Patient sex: M
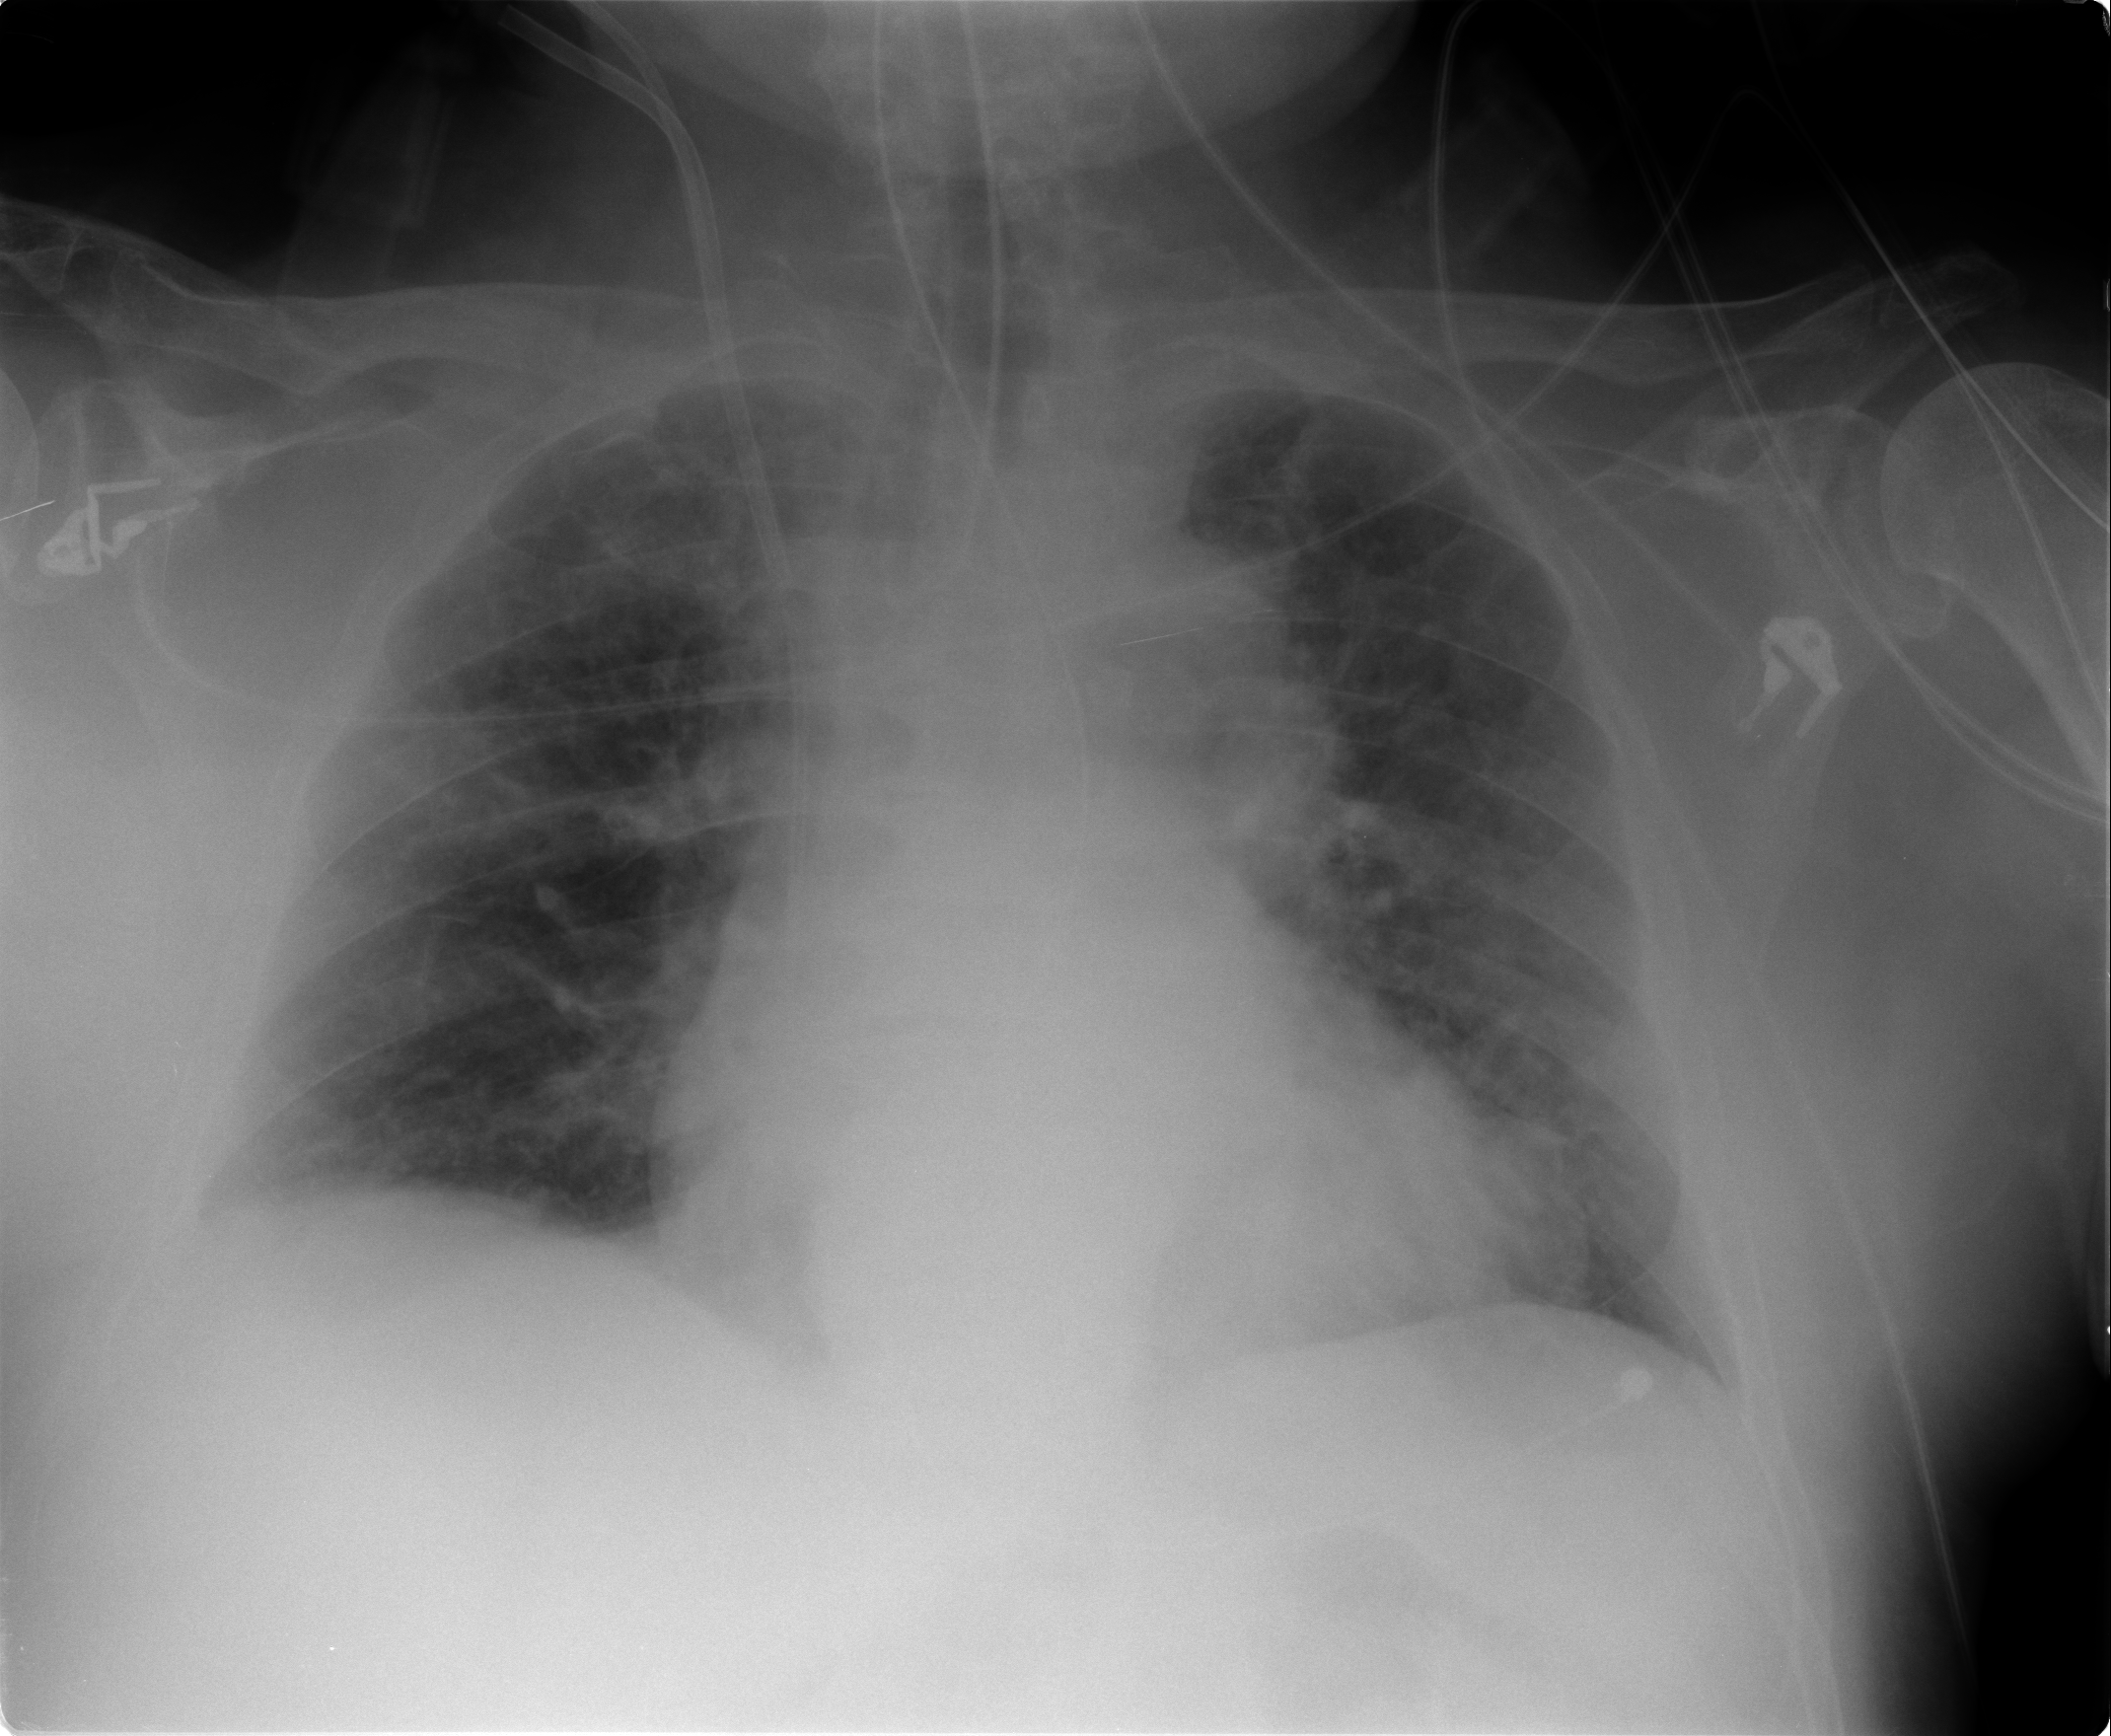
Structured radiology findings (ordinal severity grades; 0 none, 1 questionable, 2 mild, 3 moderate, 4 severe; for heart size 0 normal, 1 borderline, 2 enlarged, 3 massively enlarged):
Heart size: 2
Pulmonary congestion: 2
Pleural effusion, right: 1
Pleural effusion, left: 0
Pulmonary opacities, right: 0
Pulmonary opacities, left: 0
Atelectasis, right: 2
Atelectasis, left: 2